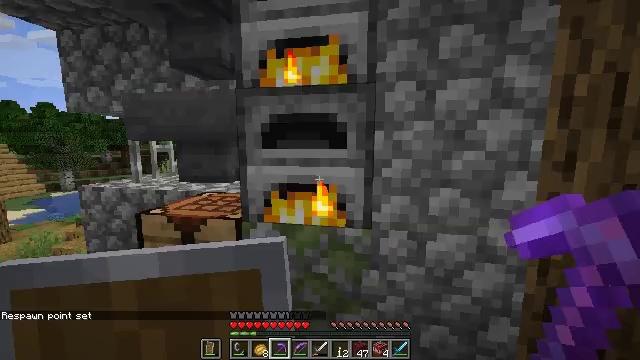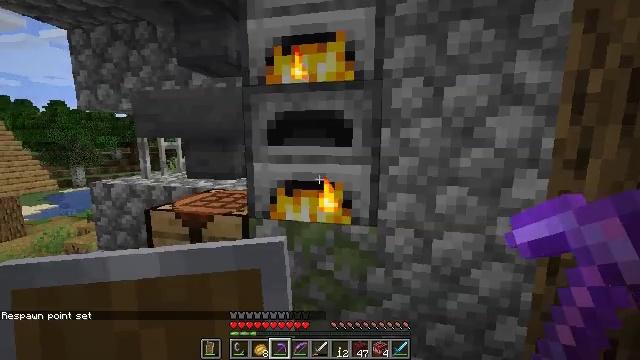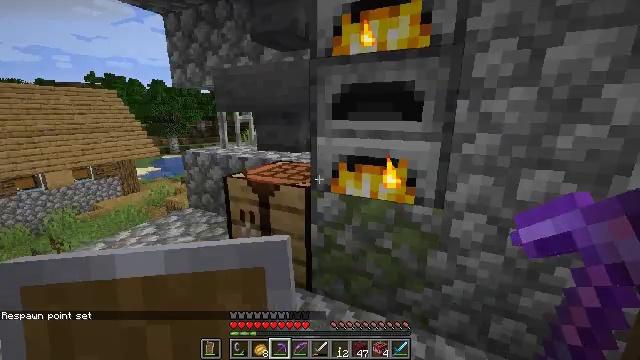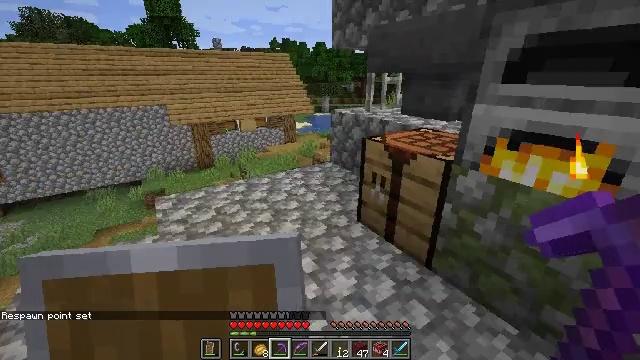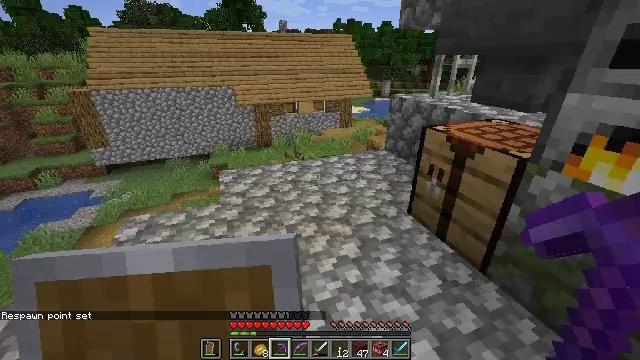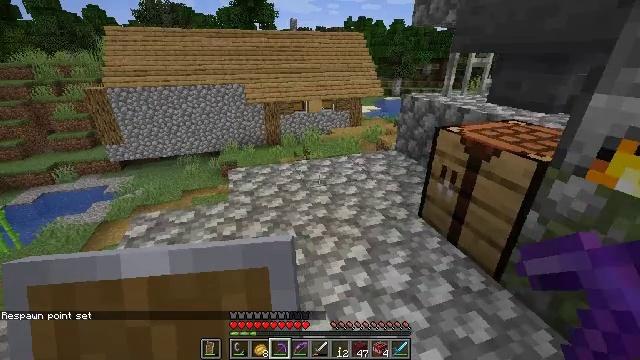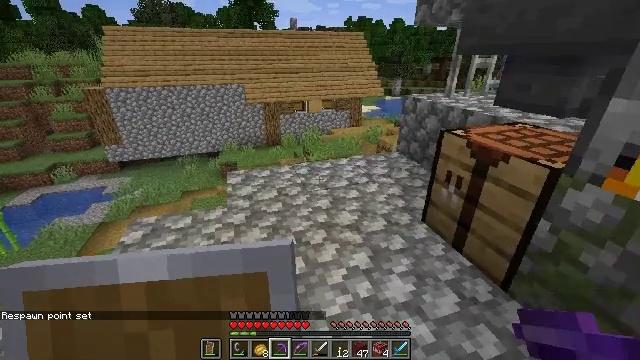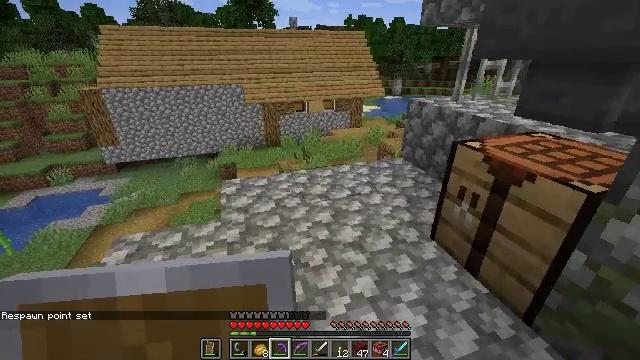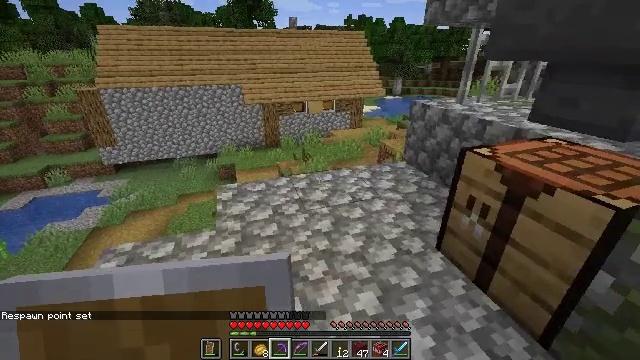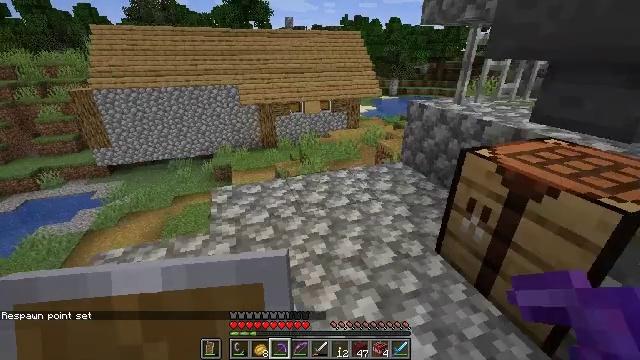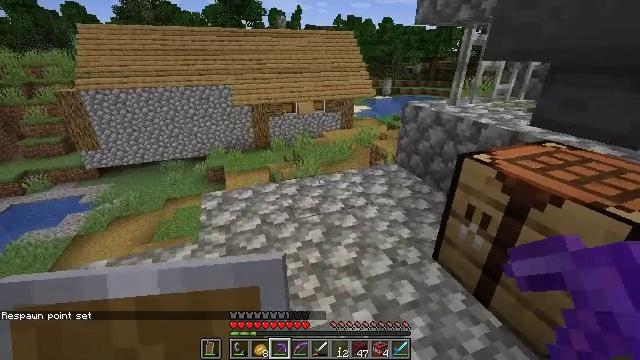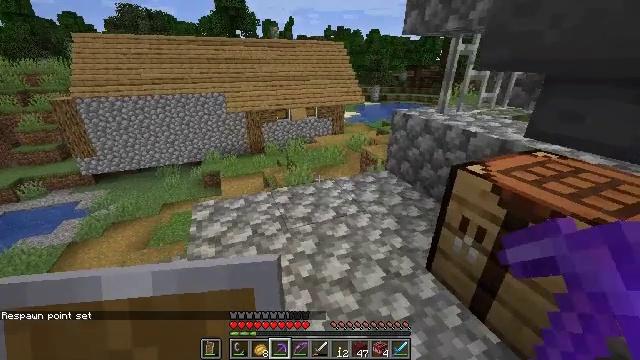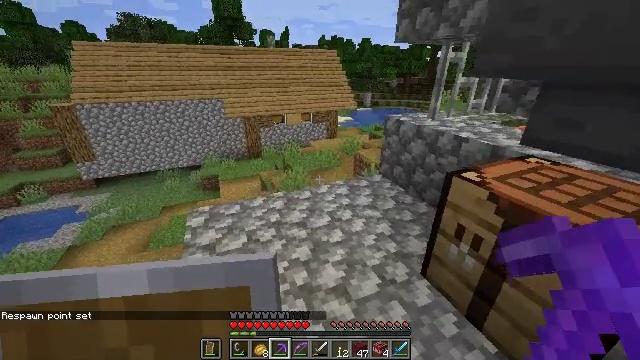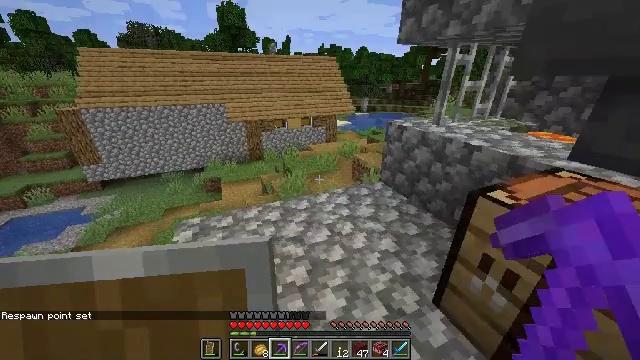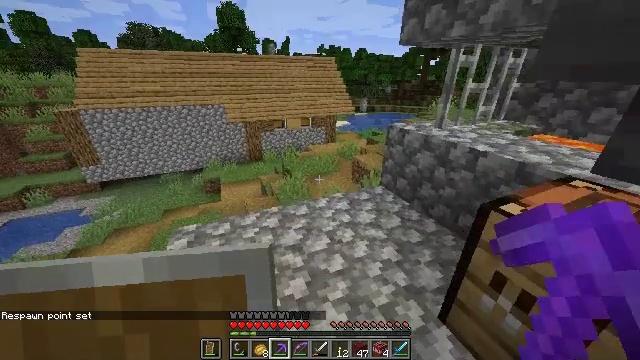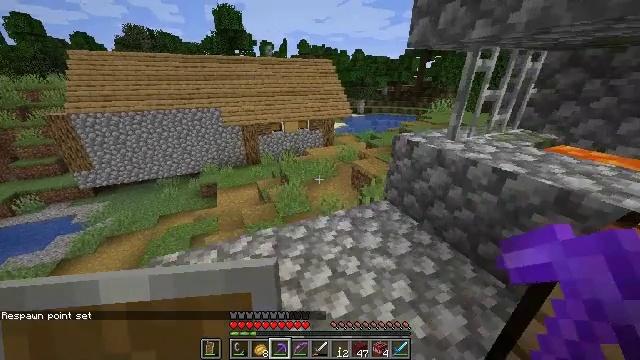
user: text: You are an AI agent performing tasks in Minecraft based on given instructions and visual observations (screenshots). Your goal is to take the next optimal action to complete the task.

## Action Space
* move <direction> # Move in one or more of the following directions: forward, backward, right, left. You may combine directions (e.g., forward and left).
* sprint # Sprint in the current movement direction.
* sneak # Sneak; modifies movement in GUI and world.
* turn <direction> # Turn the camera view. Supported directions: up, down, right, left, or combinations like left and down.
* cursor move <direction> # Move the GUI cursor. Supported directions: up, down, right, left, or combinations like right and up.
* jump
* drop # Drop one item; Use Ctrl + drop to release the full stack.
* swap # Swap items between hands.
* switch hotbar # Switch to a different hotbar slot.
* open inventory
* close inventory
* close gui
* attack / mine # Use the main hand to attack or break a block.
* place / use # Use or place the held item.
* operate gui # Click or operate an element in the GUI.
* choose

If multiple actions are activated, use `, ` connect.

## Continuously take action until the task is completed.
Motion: motion action
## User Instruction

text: Craft a netherite ingot from netherite scrap and gold ingots.
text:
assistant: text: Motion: turn left, open inventory
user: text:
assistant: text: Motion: turn left and down, open inventory
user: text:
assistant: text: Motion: turn left and down
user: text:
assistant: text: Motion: turn left and down
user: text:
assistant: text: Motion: move forward, turn left
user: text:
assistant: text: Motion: move forward
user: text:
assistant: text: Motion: move forward
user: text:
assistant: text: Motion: no_op
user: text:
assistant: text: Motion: no_op
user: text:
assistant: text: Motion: move forward, turn right
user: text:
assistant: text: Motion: move forward, turn right
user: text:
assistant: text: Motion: move forward, turn right
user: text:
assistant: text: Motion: move forward
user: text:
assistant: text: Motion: move forward
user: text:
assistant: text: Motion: move forward
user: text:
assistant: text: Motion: move forward
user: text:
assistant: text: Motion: move forward
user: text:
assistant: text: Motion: move forward
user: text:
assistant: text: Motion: move forward
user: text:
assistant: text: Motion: move forward
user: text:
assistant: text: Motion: move forward
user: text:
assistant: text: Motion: move forward
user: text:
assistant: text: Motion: move forward
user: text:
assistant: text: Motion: move forward
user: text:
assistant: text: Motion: move forward
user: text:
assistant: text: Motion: move forward
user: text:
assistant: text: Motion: move forward
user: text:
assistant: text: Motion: move forward
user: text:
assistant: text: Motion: move forward
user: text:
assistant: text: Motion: move forward